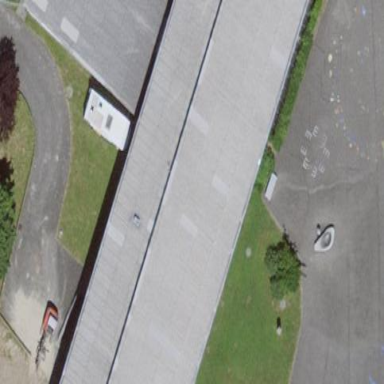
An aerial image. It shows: School building.